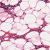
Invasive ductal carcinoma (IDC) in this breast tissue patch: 1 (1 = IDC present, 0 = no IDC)